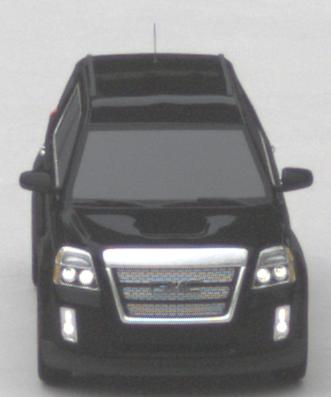
Make: GMC
Model: Terrain
Detailed model: Gen. 1
Model produced from: 2009
Model produced until: 2017
Doors: 5
Color: black
Road condition: dry road
Daytime: midday
Contrast: low contrast